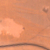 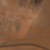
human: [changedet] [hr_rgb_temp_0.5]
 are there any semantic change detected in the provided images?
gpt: The area appears the same.